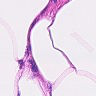
Metastatic tissue present: no